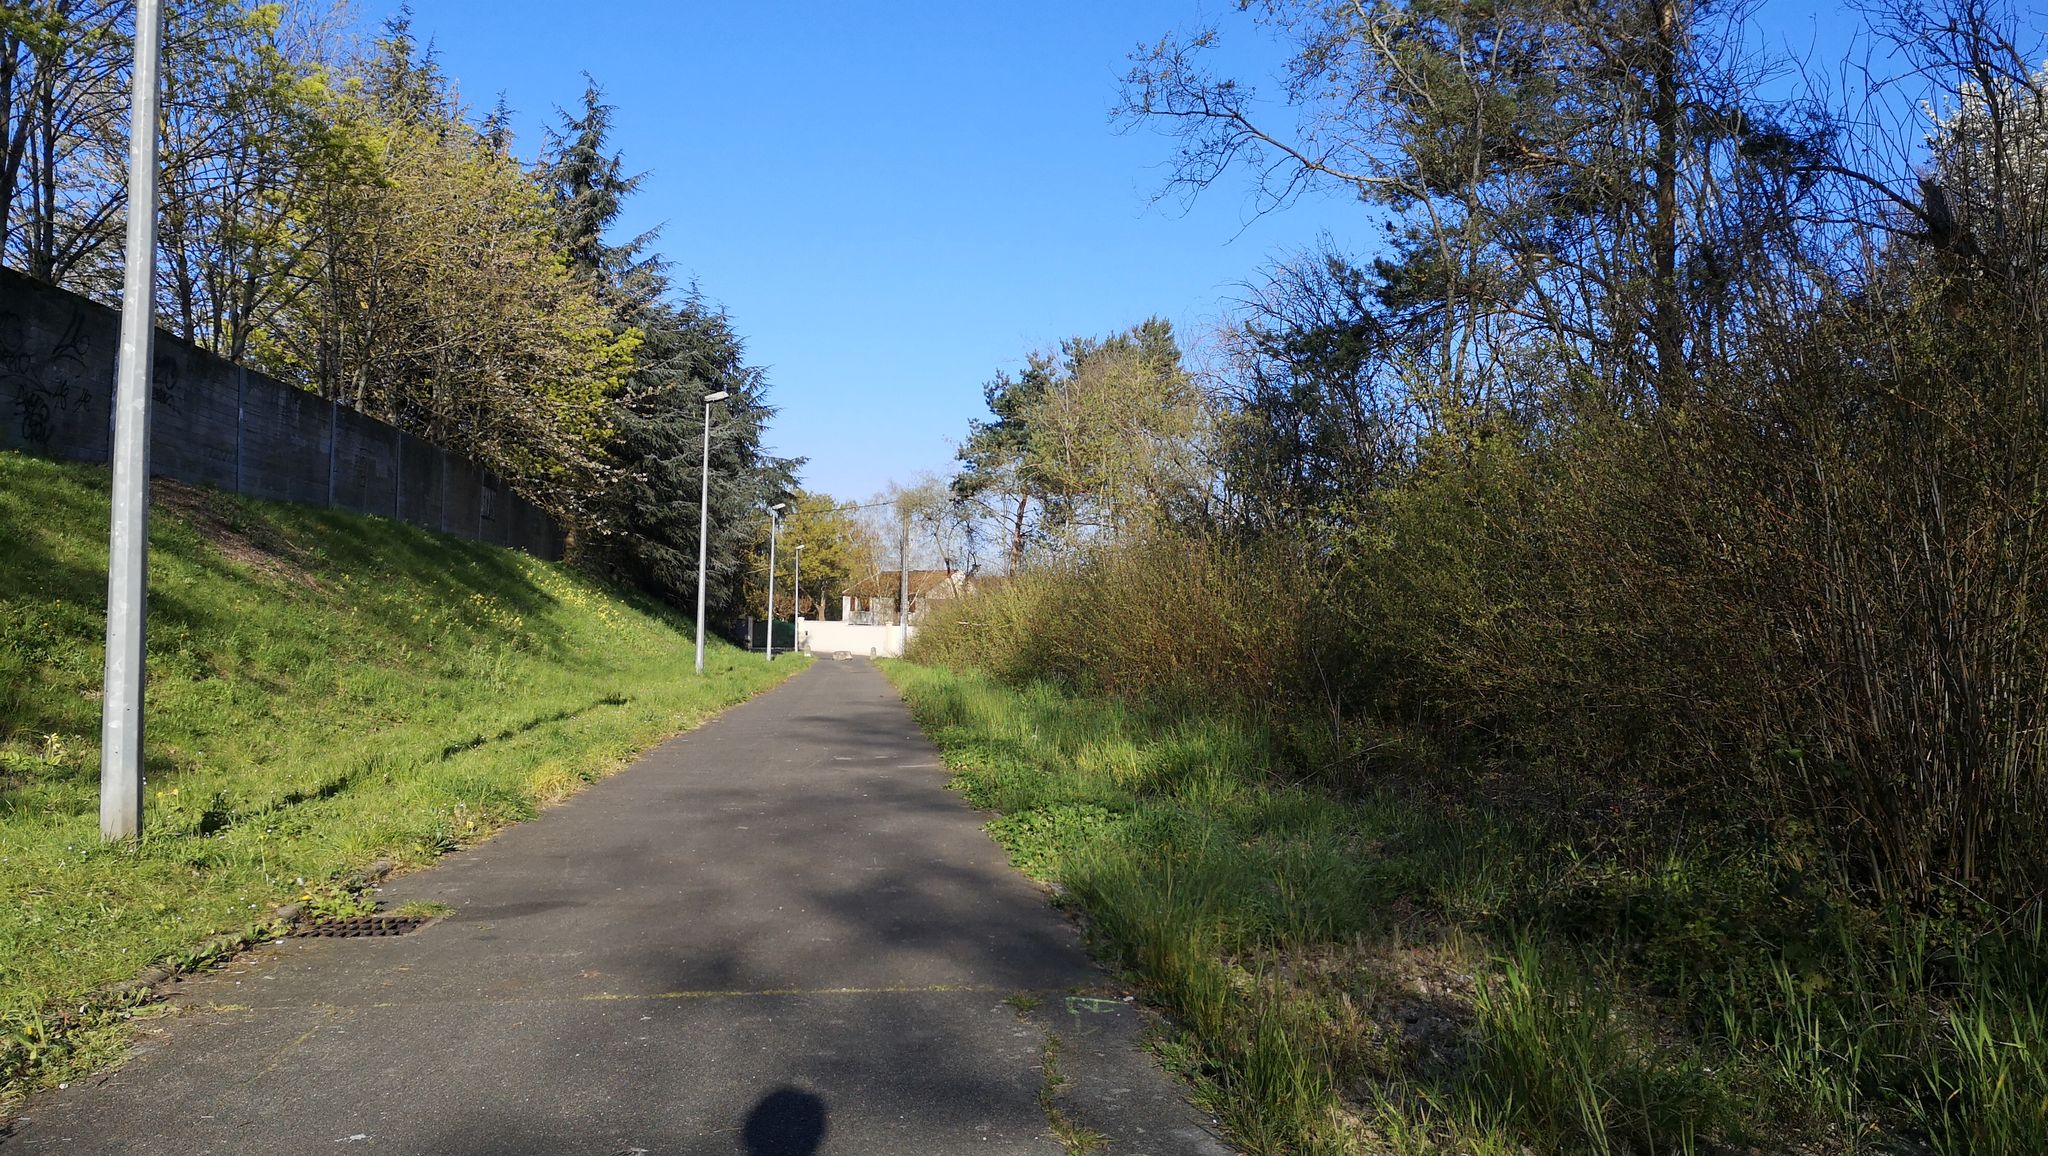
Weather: clear
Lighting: day
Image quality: good
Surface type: walking surface
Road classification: residential, path
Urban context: urban centre
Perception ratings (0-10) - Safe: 4.55, Lively: 2.27, Beautiful: 9.41, Boring: 6.89, Depressing: 4.11, Wealthy: 1.97